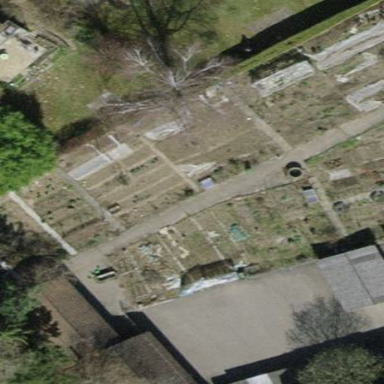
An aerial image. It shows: Allotments area.